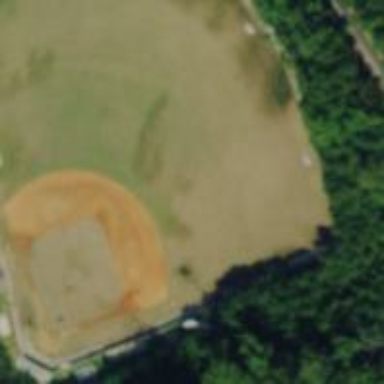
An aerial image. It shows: Baseball pitch for leisure and sports activities.